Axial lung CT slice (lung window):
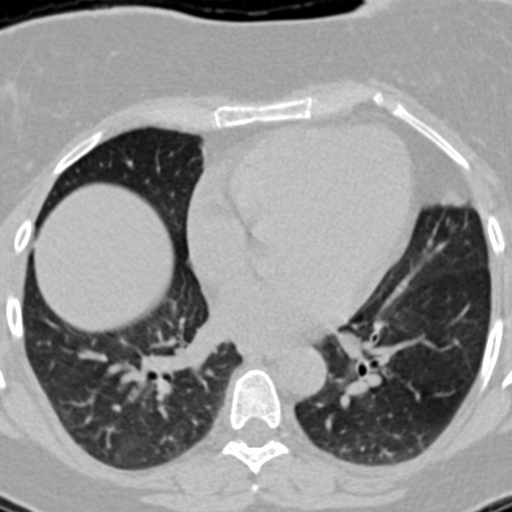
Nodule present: no